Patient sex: F
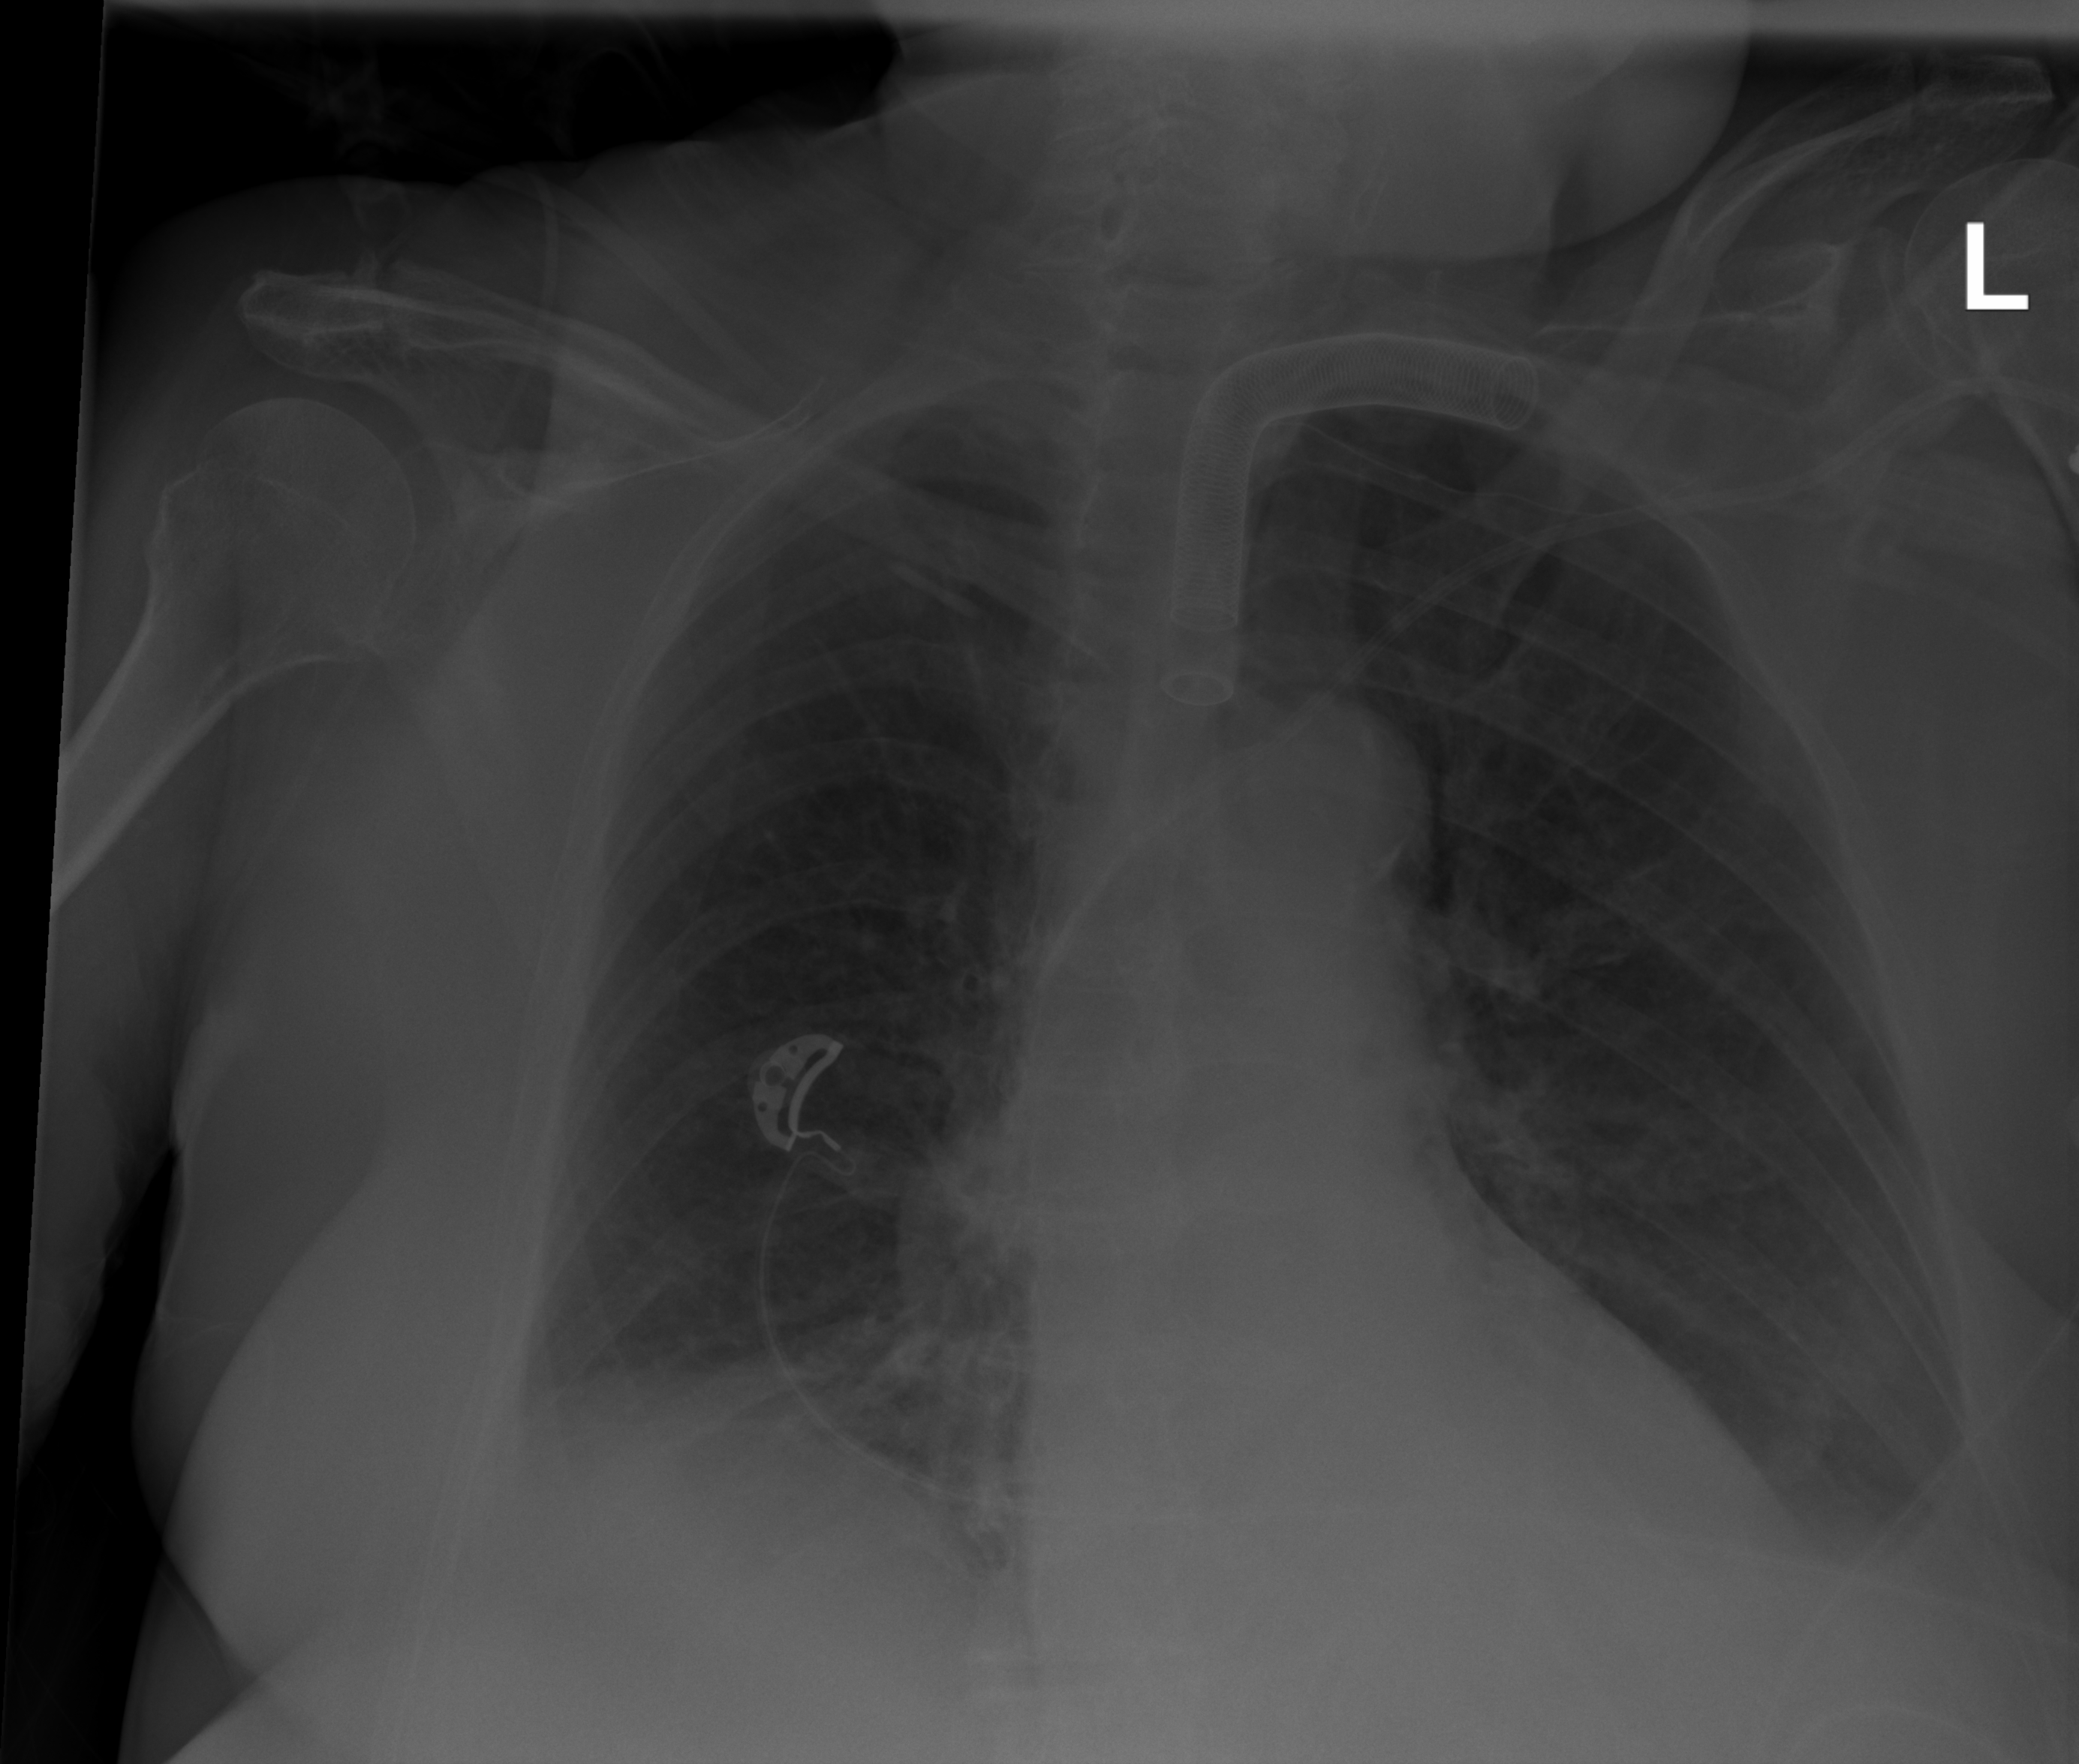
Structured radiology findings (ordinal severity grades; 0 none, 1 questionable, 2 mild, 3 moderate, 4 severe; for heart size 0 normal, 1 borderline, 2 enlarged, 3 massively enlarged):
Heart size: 0
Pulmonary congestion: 0
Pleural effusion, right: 1
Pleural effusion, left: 2
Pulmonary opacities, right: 0
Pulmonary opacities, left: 0
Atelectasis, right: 2
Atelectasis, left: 2